This is a demodulated (Hilbert-envelope) spectrum computed from a bearing vibration snapshot; the dashed markers indicate where each bearing fault type would appear (BPFO, BPFI, BSF, FTF). Classify the bearing condition as one of: normal, inner_race, outer_race, ball.
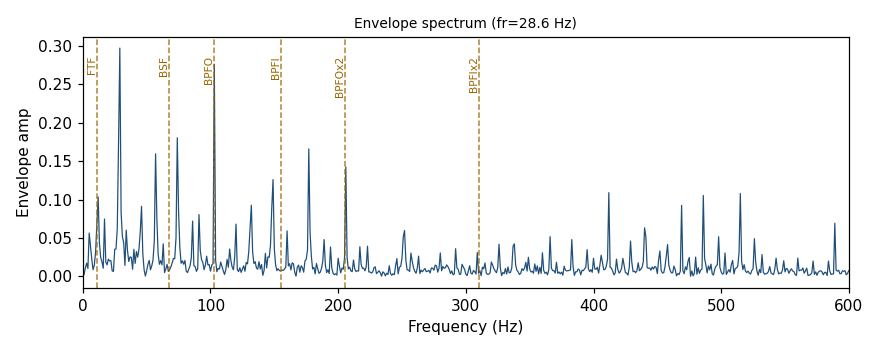
Answer: outer_race